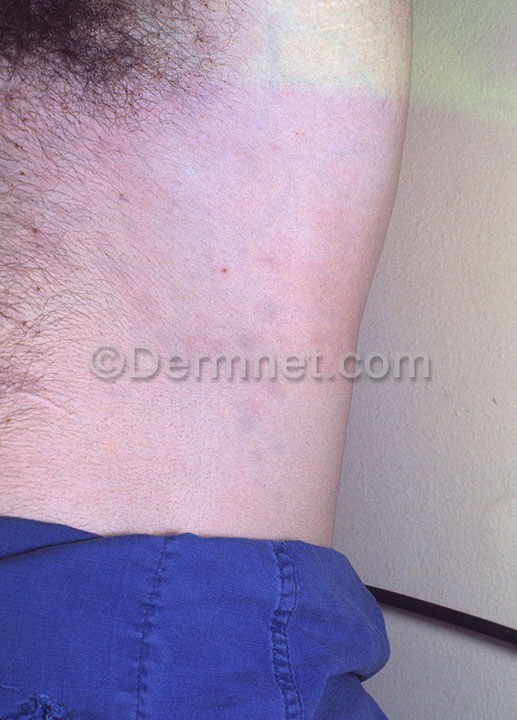
Disease: Scabies Lyme Disease and other Infestations and Bites